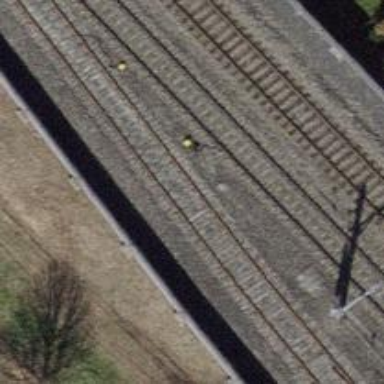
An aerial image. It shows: Rail spur service.